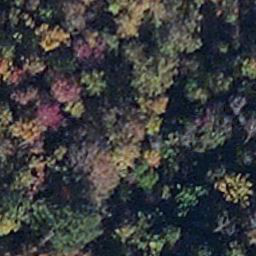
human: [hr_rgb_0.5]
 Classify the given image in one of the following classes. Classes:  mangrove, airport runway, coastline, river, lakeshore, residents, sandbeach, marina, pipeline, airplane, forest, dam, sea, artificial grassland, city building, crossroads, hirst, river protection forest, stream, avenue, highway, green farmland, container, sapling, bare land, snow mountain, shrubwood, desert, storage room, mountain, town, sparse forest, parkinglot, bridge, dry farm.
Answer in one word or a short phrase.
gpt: mangrove